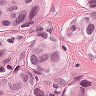
Metastatic tissue present: yes